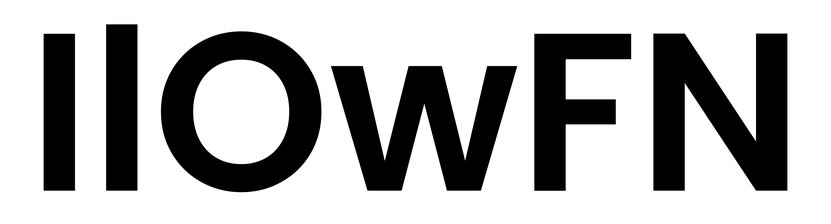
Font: Poppins-SemiBold